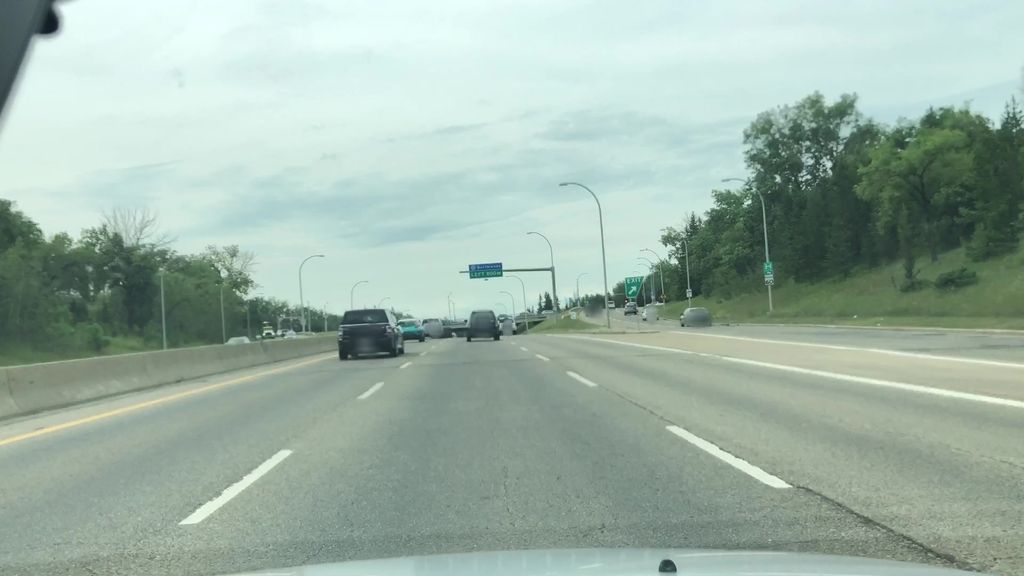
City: edmonton